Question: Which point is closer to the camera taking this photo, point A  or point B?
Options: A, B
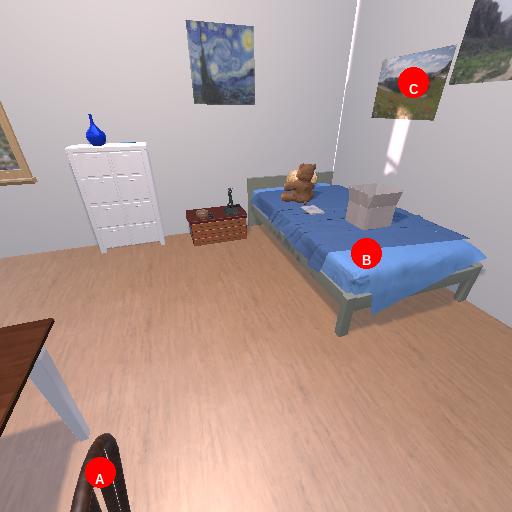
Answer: A